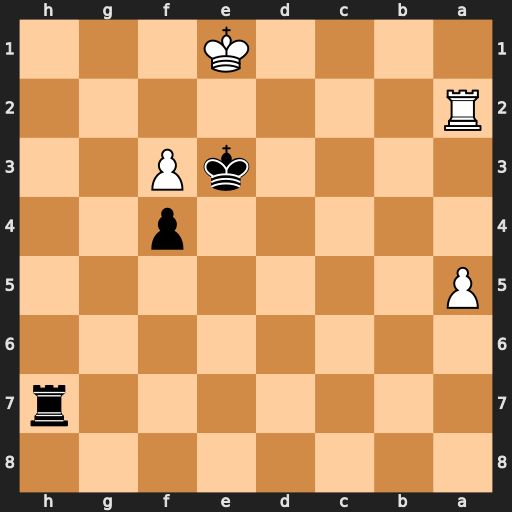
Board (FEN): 8/7r/8/P7/5p2/4kP2/R7/4K3
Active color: b
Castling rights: -
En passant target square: -
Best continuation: Rh1#